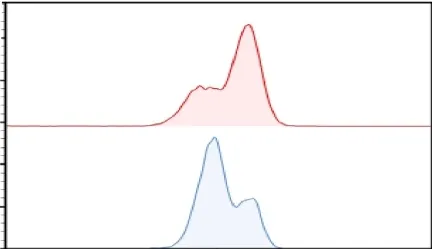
(B) Eosin 5-Maleimide (EMA) binding assay two months prior to splenectomy (top curve) and two months post splenectomy (bottom curve).
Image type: chart (chart)